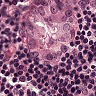
Metastatic tissue present: yes